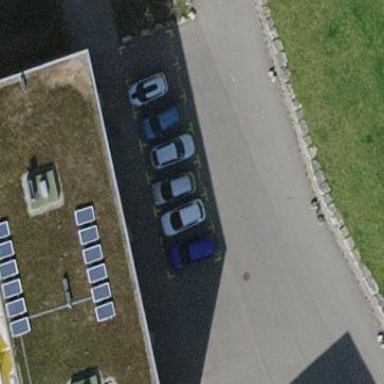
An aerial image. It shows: Parking available on the street side.